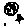
Label: moon